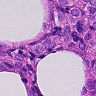
Metastatic tissue present: yes